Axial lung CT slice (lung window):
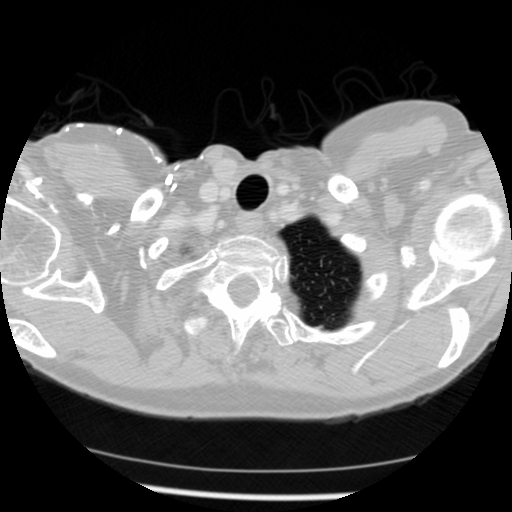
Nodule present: no